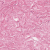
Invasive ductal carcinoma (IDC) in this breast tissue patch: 0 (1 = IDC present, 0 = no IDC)